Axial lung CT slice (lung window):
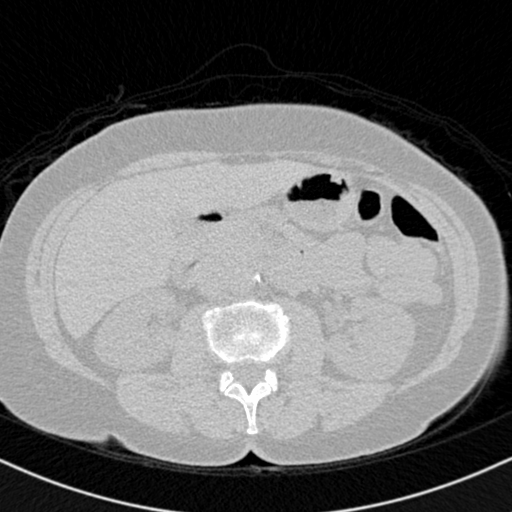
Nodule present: no